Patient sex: M
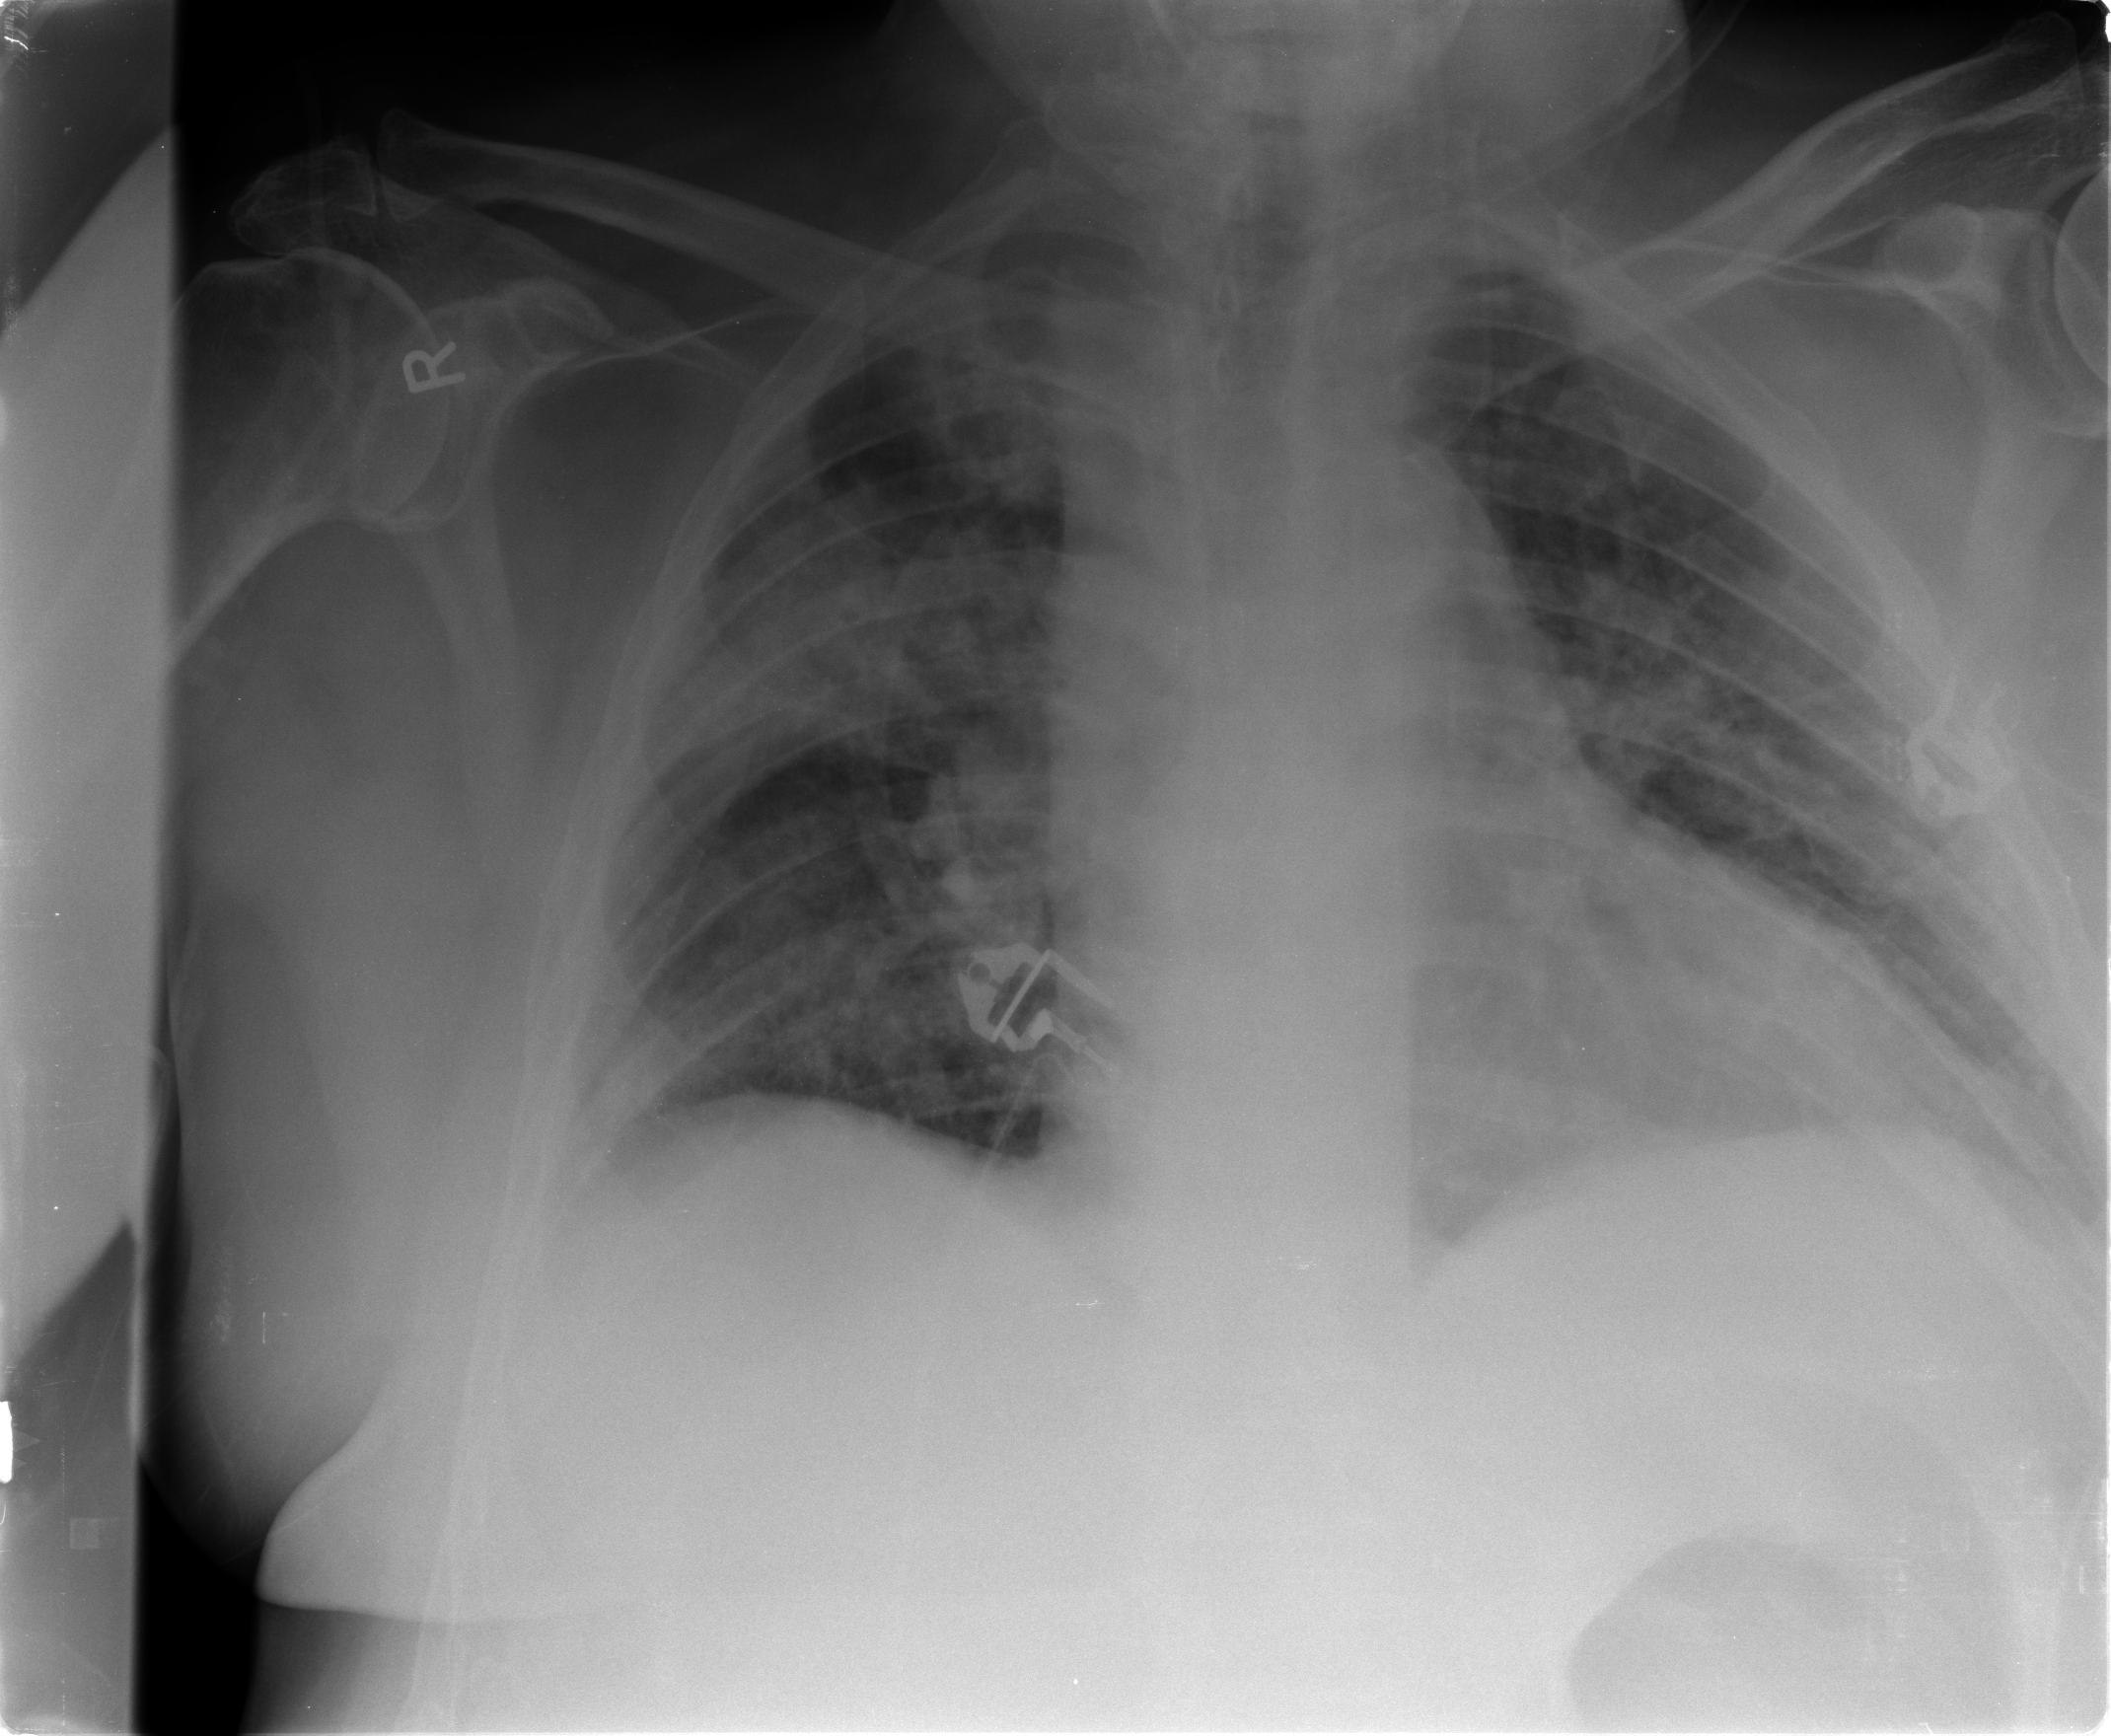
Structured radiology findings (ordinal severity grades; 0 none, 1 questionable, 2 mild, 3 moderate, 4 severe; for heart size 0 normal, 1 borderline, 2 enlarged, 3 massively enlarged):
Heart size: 2
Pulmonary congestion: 2
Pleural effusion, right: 2
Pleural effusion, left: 2
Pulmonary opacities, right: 3
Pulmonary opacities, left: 3
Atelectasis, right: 2
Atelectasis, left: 2